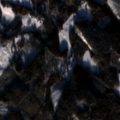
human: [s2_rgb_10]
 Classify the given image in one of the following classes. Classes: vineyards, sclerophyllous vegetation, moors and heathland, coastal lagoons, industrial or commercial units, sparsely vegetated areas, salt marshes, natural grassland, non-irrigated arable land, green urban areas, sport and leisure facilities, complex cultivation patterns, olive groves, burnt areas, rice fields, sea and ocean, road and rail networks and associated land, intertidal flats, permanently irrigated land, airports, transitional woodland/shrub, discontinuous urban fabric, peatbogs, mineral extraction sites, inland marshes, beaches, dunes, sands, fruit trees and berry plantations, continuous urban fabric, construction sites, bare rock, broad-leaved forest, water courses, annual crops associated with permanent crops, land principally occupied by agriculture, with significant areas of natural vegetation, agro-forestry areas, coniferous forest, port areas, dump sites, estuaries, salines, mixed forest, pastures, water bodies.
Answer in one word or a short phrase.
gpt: coniferous forest, mixed forest, transitional woodland/shrub